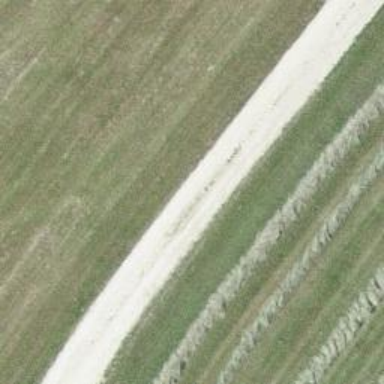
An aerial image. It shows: Track with grade2 tracktype.